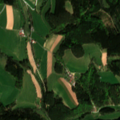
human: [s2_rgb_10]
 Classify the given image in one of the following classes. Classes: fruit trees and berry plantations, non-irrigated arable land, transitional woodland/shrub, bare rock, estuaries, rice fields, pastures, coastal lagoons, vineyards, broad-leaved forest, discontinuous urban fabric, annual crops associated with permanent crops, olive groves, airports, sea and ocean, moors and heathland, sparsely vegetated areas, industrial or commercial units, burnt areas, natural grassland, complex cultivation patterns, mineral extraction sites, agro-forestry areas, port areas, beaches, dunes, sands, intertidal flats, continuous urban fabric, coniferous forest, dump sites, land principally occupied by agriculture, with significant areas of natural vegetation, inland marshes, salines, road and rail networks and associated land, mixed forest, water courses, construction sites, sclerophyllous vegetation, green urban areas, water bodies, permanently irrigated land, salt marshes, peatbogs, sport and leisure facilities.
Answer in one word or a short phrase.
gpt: non-irrigated arable land, complex cultivation patterns, coniferous forest, mixed forest